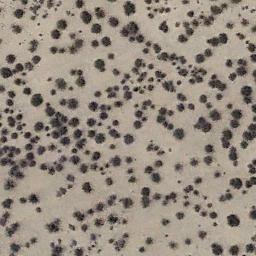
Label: chaparral